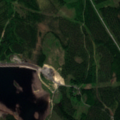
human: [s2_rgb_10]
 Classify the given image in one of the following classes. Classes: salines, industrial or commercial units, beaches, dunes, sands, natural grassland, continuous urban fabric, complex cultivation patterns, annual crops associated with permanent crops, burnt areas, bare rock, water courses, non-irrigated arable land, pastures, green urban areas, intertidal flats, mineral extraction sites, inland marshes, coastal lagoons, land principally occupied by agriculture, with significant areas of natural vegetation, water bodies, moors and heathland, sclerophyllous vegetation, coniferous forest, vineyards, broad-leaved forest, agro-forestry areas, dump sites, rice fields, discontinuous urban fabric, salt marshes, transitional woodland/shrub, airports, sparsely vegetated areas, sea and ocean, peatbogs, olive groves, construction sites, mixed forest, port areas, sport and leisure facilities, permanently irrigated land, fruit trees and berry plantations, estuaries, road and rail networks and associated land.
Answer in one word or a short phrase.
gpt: coniferous forest, transitional woodland/shrub